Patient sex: F
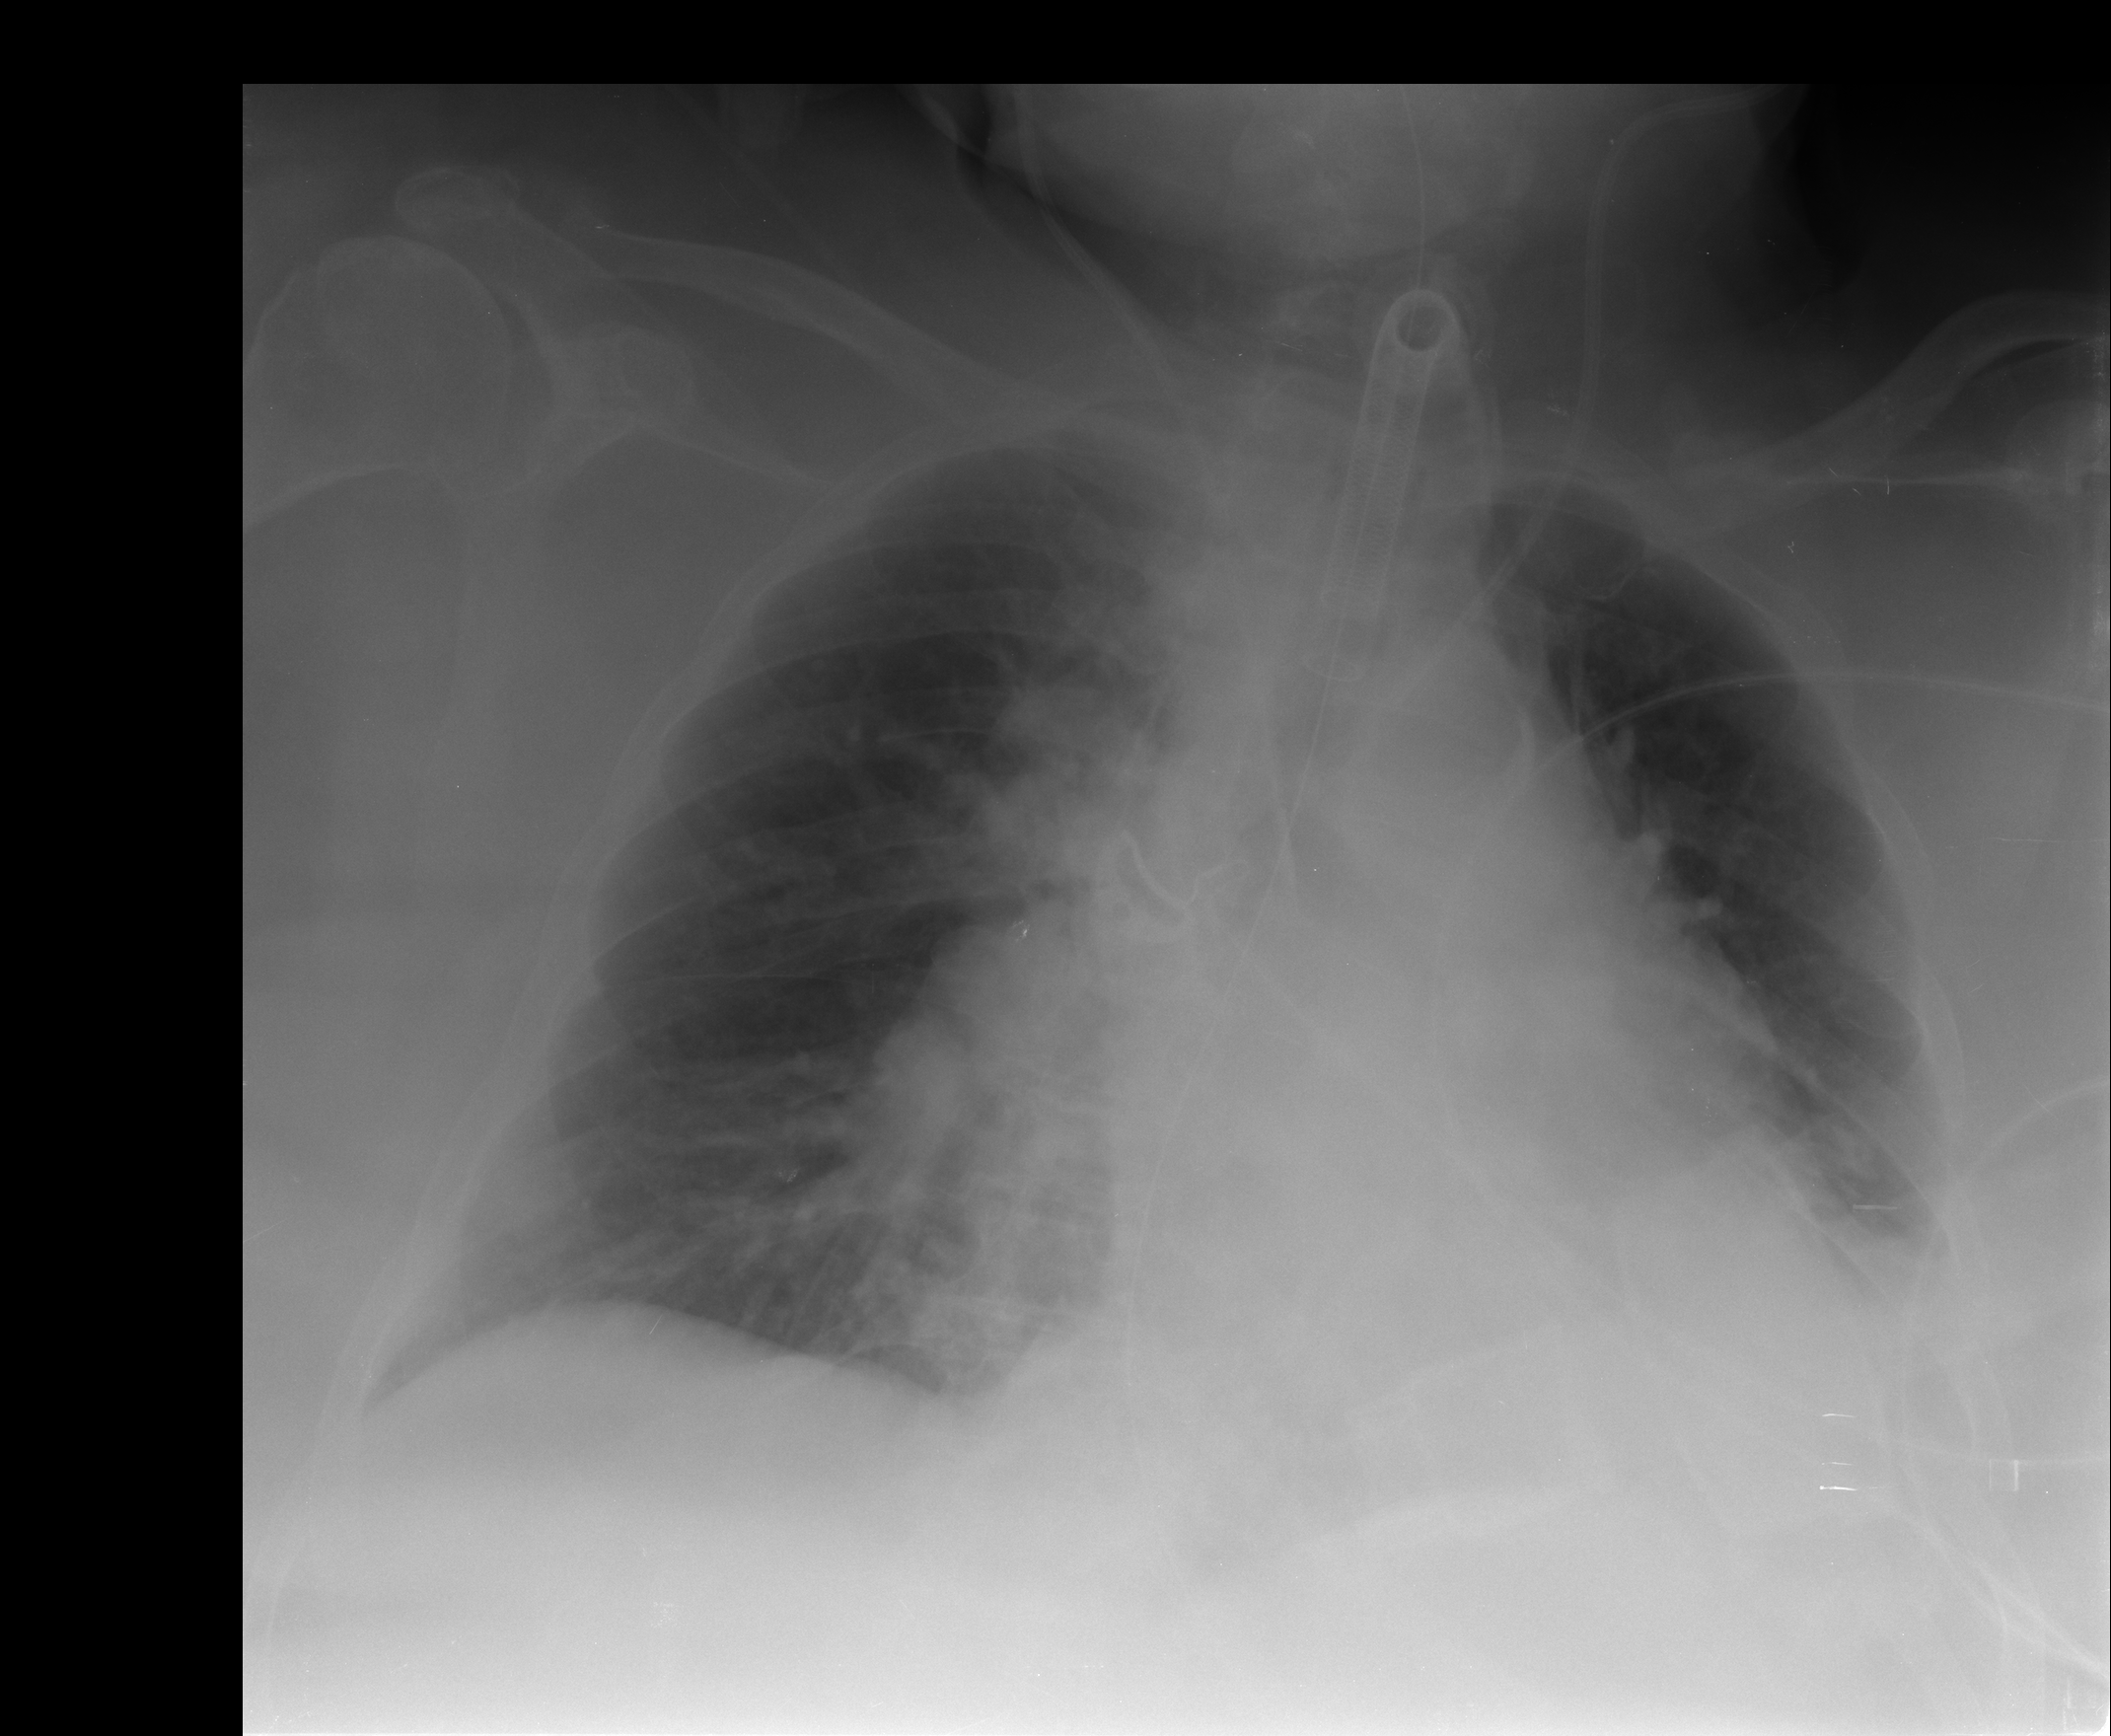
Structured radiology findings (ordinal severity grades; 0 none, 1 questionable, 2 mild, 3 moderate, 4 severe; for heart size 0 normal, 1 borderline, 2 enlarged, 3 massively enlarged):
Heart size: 2
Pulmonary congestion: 2
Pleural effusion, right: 2
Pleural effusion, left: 3
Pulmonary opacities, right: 3
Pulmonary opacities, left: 0
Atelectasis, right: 2
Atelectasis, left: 3